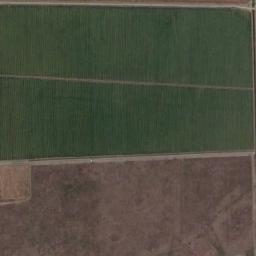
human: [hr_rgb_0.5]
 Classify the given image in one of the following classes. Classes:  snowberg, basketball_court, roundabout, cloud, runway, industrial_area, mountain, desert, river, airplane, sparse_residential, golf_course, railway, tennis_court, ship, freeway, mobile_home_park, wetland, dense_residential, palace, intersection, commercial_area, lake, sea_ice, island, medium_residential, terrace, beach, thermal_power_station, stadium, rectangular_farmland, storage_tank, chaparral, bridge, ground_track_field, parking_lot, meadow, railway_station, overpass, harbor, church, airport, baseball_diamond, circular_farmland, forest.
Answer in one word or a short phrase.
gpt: rectangular_farmland